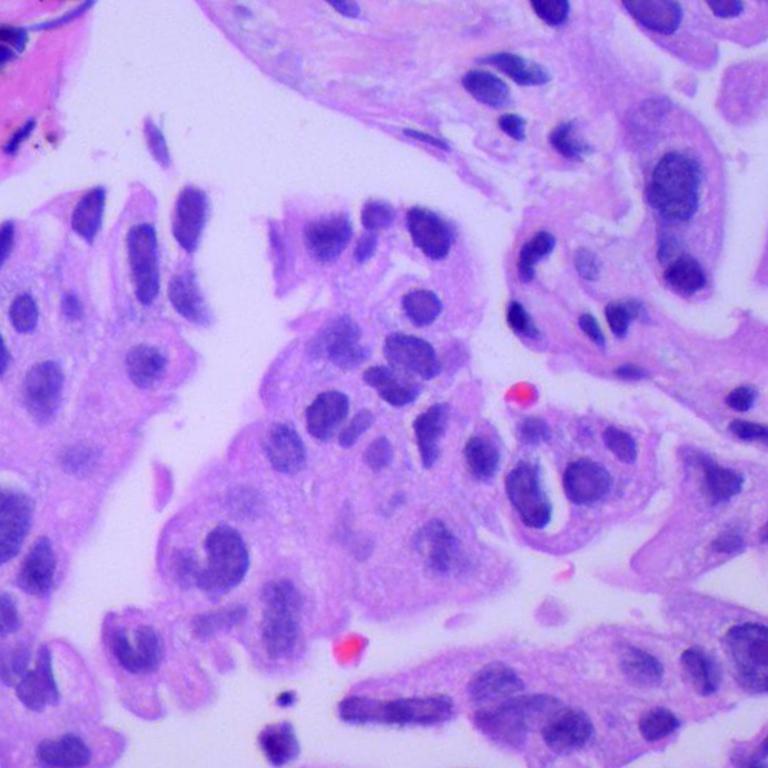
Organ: lung
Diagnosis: adenocarcinomas